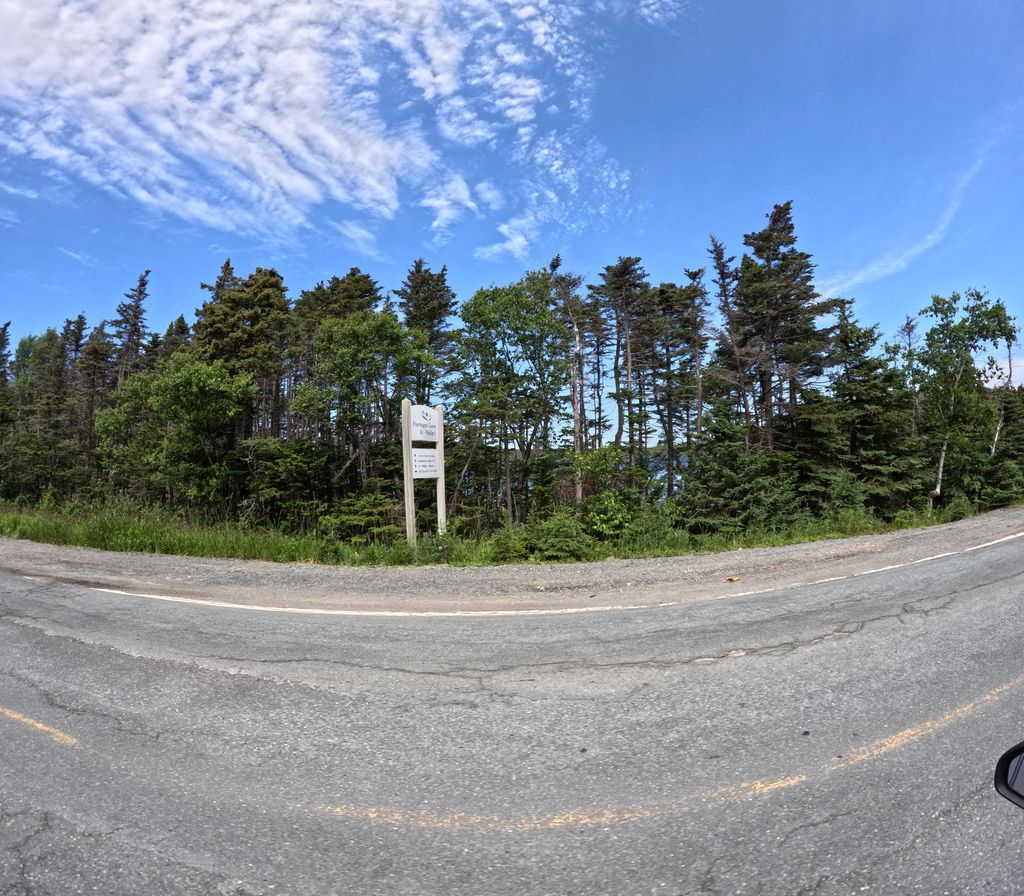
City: st_johns